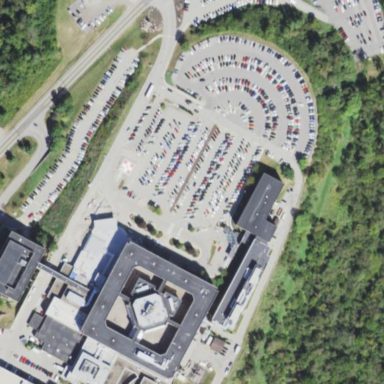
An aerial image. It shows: Hospital providing healthcare services.